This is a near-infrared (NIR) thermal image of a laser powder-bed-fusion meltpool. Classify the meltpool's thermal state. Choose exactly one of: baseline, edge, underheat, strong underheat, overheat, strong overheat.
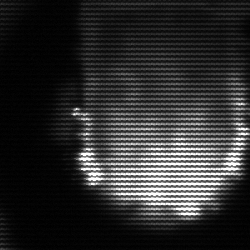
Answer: baseline